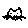
Label: cat